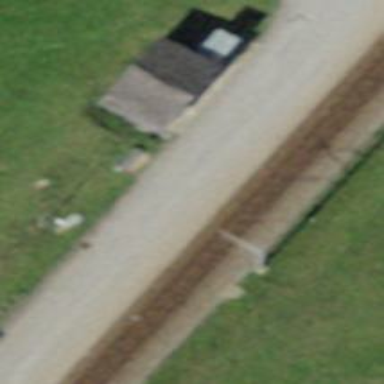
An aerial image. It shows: Railway halt.